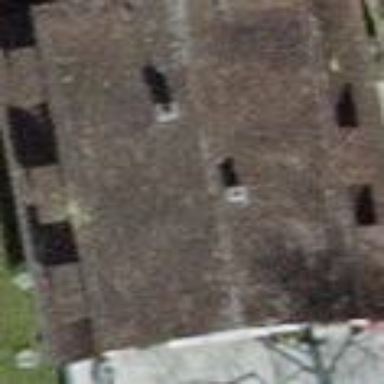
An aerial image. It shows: Apartments building with gambrel-shaped roof.